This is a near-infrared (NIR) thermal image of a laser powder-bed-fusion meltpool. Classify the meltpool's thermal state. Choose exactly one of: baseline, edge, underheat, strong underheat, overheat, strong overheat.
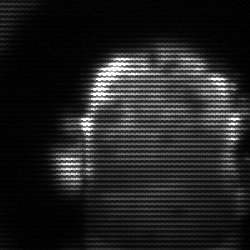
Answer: baseline